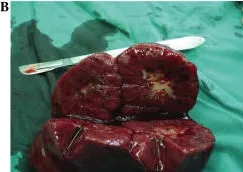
Primary hemangioendotheliomas of the spleen. (B) The sizes of the tumor masses were 6.0 x 6.0 x 5.5 cm and 5.0 x 5.0 x 4.0 cm. The texture of the tumor mass was soft with a gray color in the center of the incisal surface.
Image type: medical_photograph (other_medical_photograph)